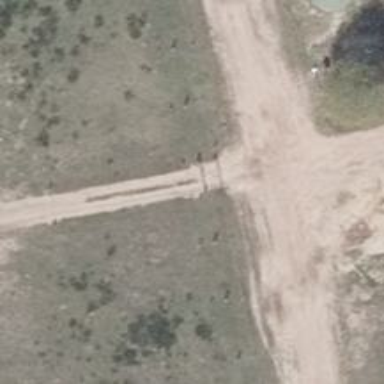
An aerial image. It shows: Dirt track road with grade 4 tracktype.